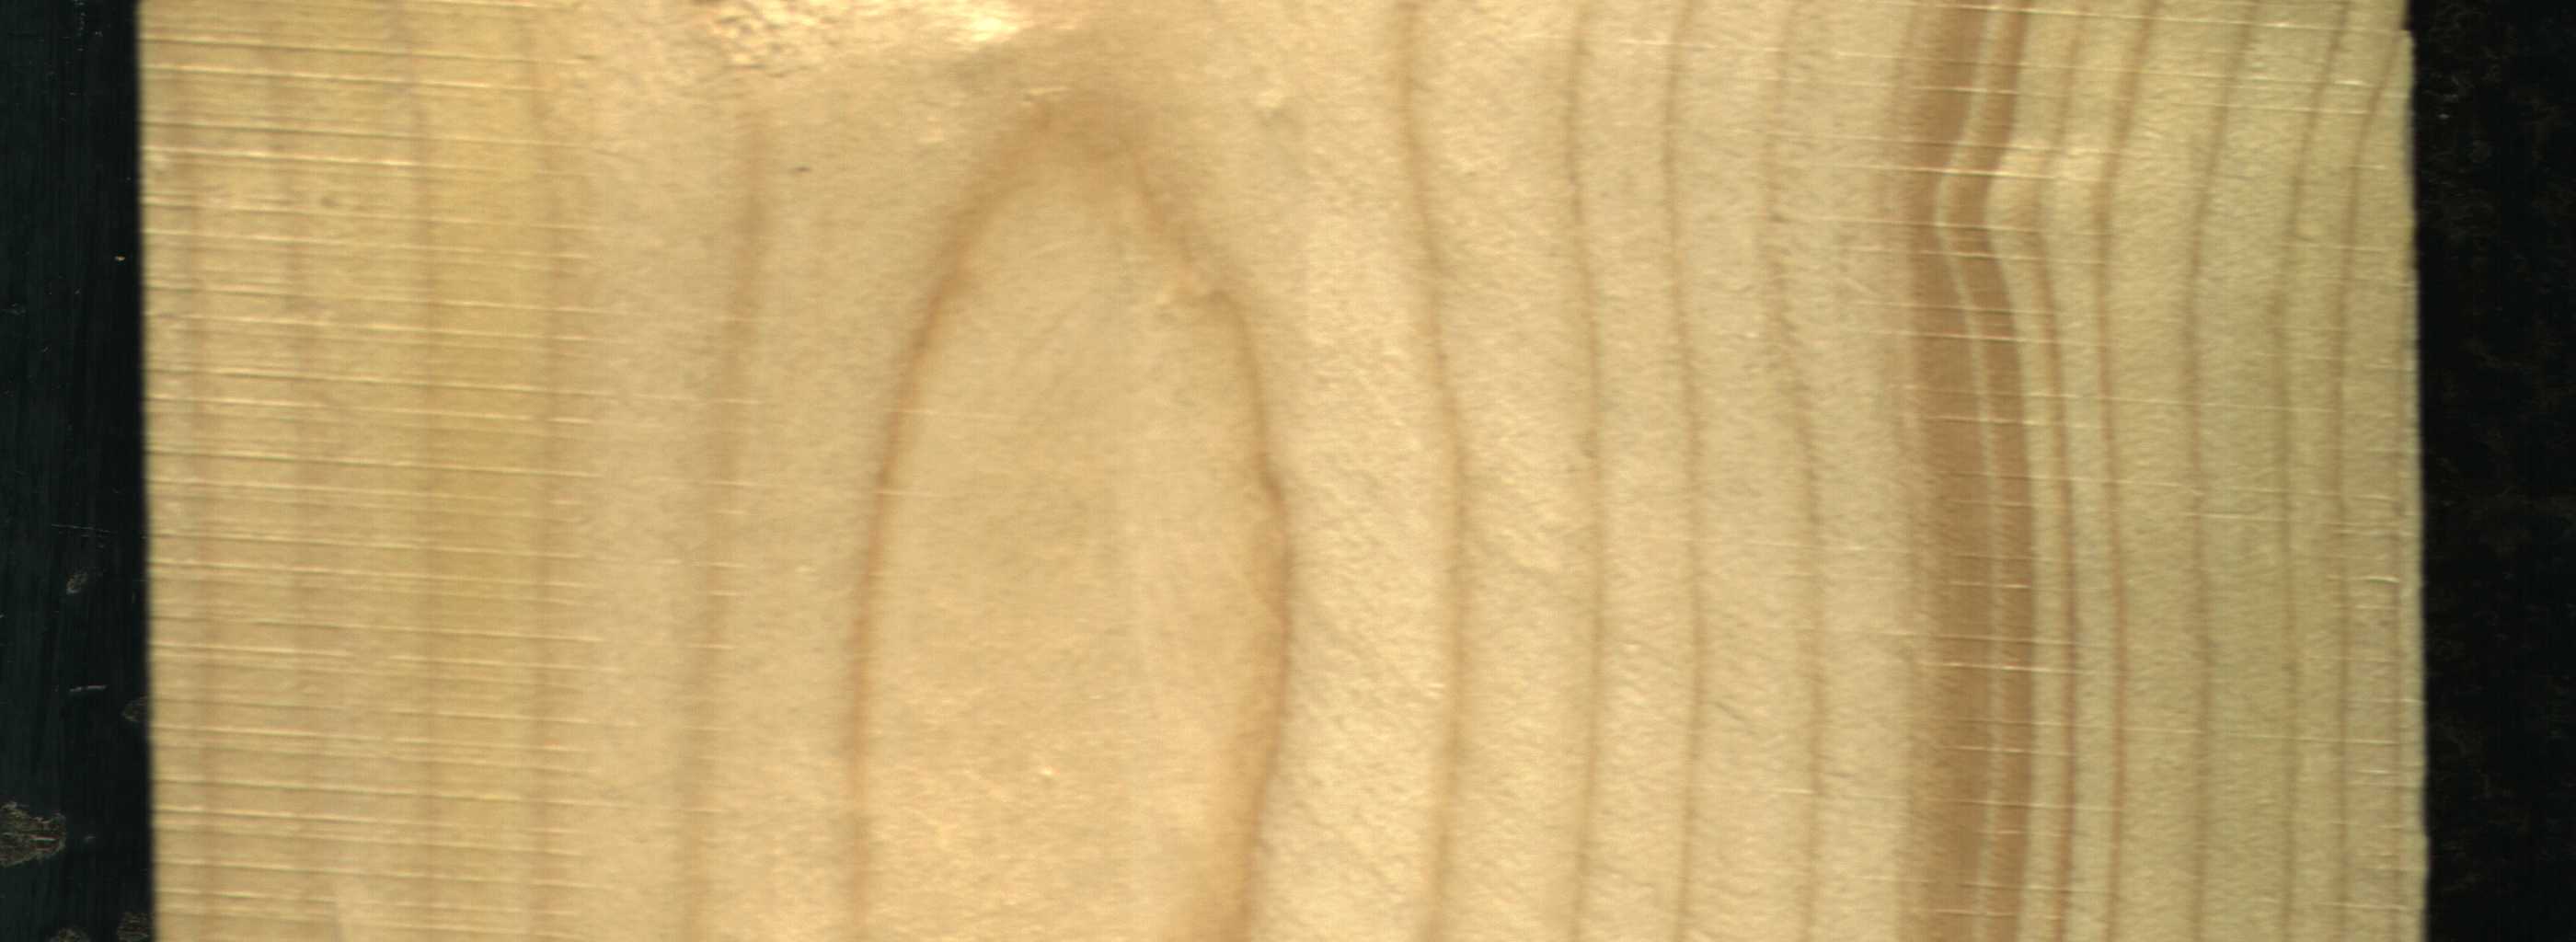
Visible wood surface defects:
Quartzity